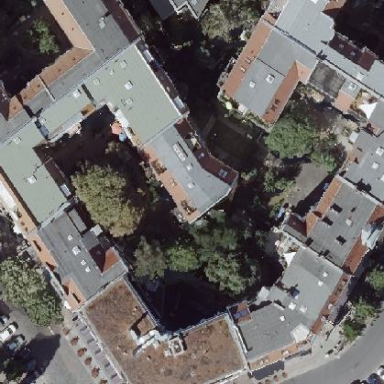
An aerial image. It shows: Building consisting of apartments with double saltbox roof shape.